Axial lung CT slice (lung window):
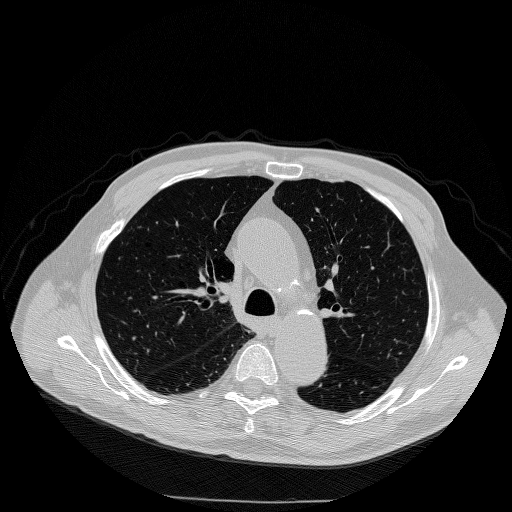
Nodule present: no